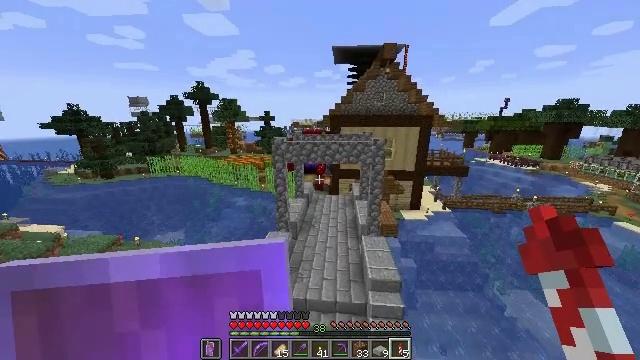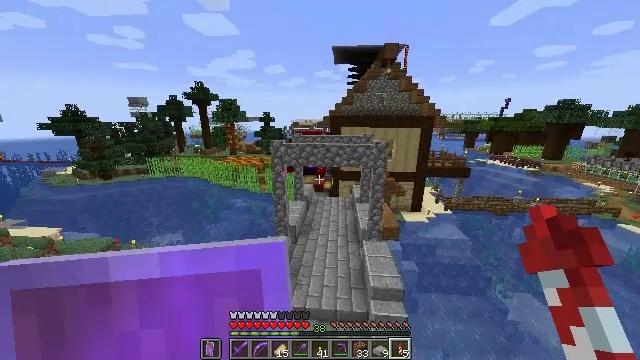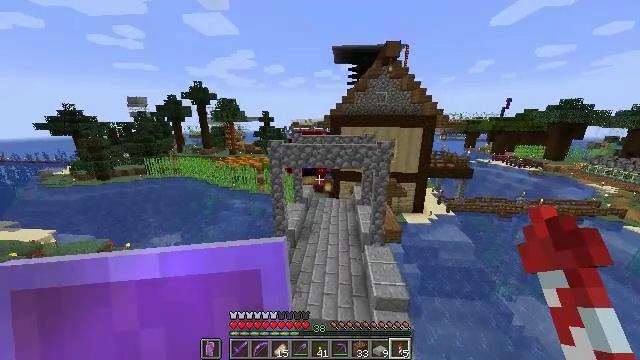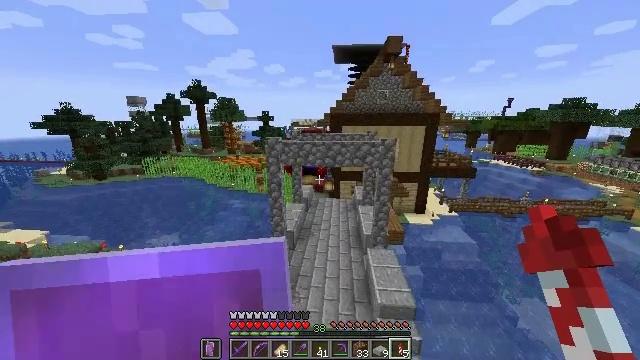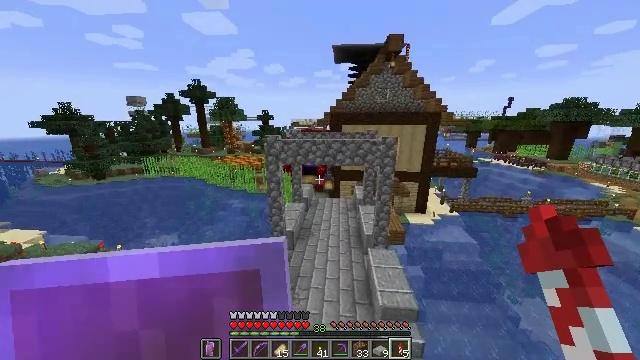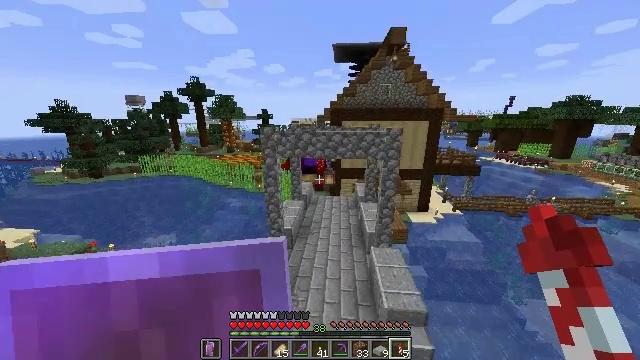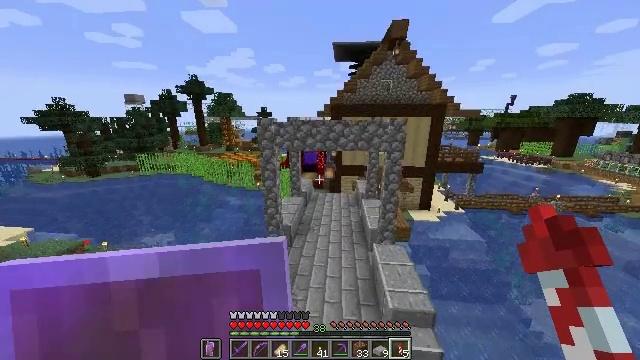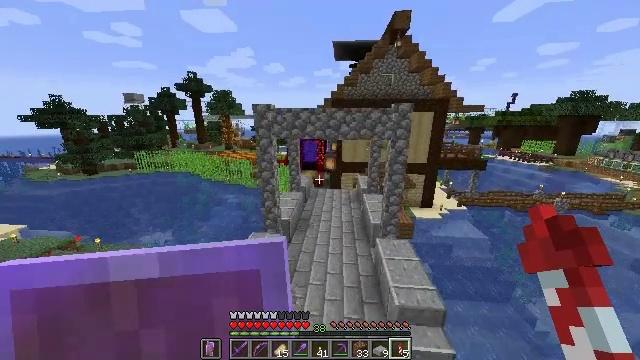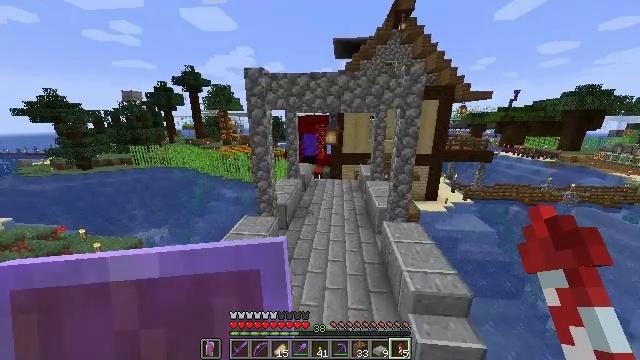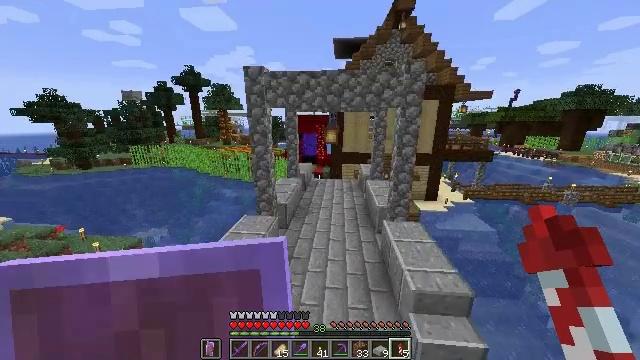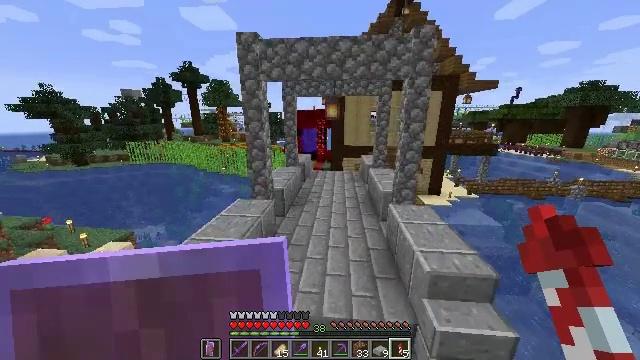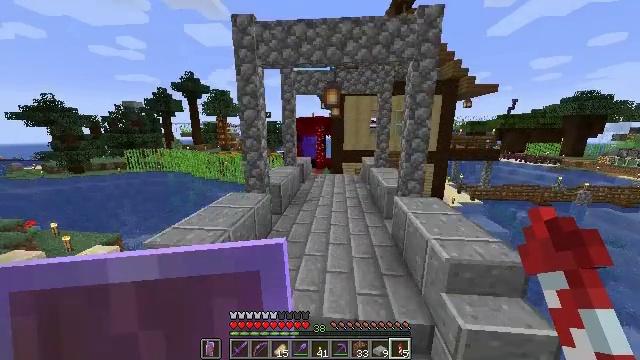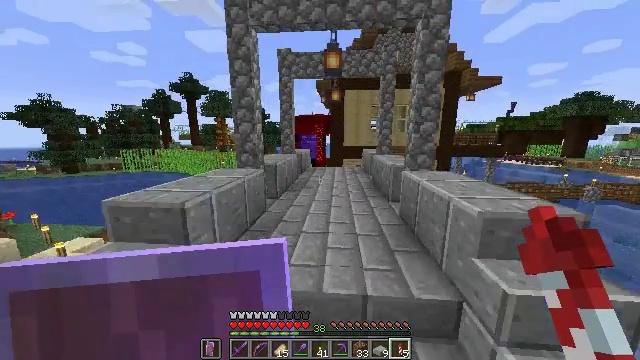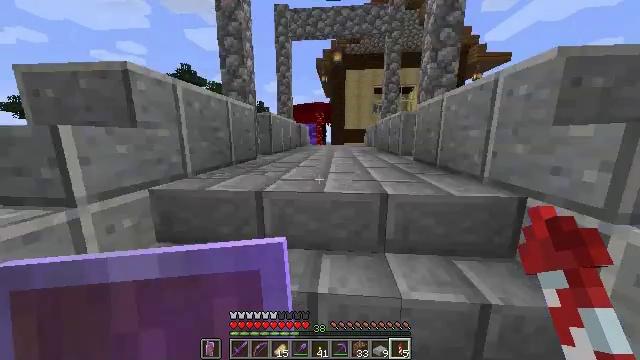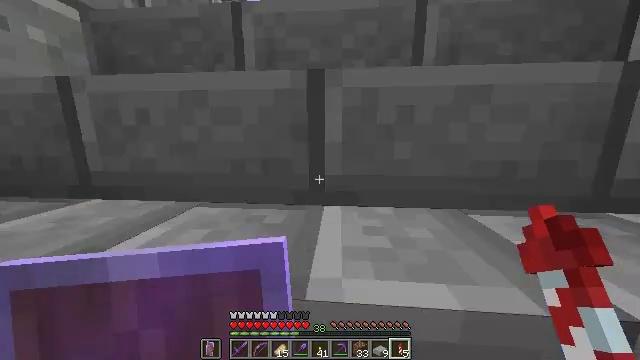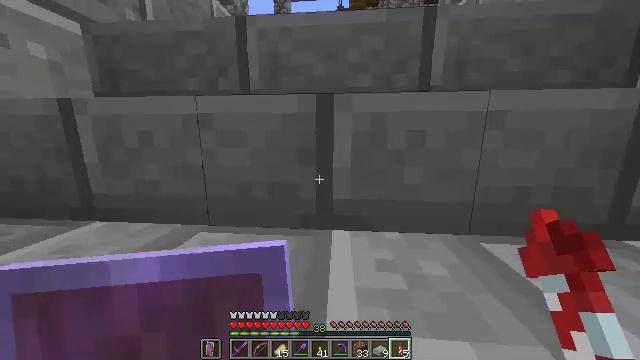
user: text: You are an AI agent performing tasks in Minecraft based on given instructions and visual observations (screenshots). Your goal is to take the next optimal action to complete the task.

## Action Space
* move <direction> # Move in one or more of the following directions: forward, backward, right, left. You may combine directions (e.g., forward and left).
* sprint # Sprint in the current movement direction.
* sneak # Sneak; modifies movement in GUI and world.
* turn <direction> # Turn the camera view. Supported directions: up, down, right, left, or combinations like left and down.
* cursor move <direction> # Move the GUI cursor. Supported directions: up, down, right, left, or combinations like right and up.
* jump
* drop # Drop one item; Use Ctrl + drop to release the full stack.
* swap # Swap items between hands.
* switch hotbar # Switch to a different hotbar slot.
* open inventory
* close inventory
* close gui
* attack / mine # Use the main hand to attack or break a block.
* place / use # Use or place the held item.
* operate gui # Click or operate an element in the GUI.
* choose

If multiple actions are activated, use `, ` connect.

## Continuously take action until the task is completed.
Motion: motion action
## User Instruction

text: Dig into the ground to collect podzol.
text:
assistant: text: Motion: move forward, sprint, jump
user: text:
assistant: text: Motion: move forward, sprint, jump
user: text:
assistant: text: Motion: move forward, sprint, jump
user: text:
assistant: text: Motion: move forward, sprint, jump
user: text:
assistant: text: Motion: move forward, sprint, jump
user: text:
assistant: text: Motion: move forward, sprint, jump
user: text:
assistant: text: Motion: move forward, sprint
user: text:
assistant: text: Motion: move forward, sprint
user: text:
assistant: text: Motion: move forward, sprint
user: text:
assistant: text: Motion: move forward, sprint
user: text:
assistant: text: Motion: move forward, sprint, turn up, jump
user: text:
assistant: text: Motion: move forward, sprint, turn up, jump
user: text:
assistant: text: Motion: move forward, sprint, jump
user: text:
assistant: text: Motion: move forward, sprint, jump
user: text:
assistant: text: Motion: move forward, sprint, jump
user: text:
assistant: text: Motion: move forward, sprint, jump
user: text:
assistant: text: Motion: move forward, sprint
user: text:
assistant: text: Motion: move forward, sprint
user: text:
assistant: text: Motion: move forward, sprint
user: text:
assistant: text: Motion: move forward, sprint
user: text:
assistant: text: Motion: move forward, sprint
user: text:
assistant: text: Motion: move forward, sprint
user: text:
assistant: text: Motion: move forward, sprint
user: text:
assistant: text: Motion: move forward, sprint
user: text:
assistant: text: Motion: move forward, sprint
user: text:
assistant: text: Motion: move forward, sprint
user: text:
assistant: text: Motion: move forward, sprint
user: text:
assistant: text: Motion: move forward, sprint
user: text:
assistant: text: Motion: move forward, sprint
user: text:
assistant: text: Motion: move forward, sprint